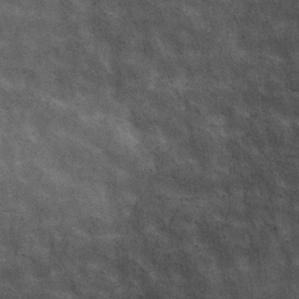
Label: frost